Aerial crown-view tile of a tropical tree (Barro Colorado Island, Panama), acquired 20241216:
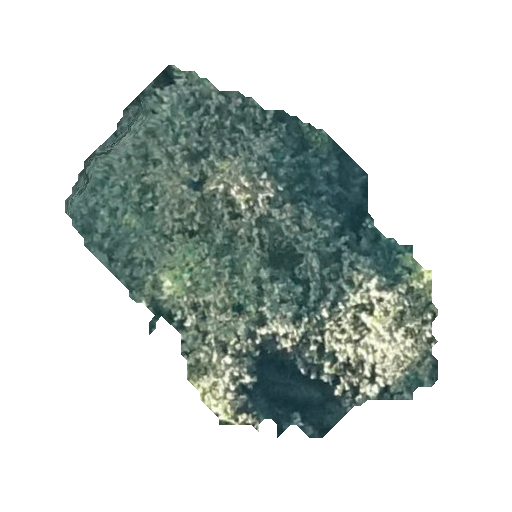
Species: Luehea seemannii
GBIF accepted scientific name: Luehea seemannii
Crown area: 122.594 m²